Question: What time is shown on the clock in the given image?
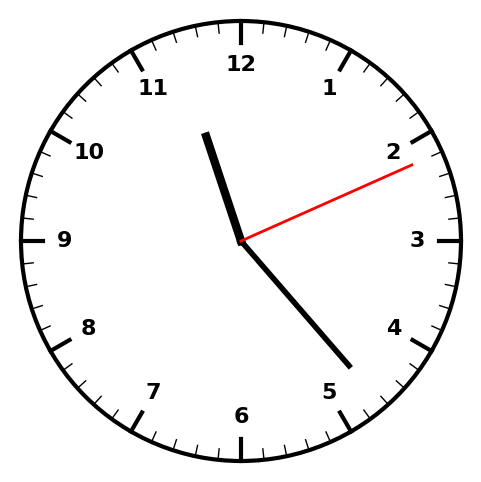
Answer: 11:23:11